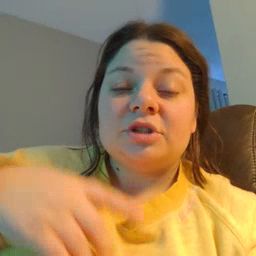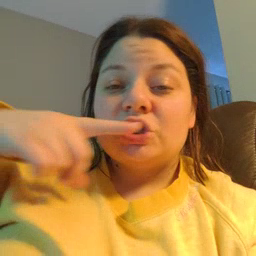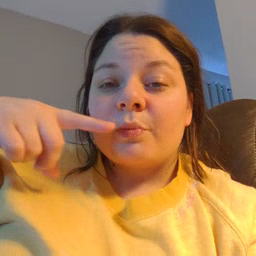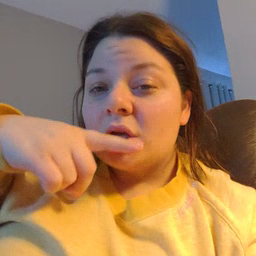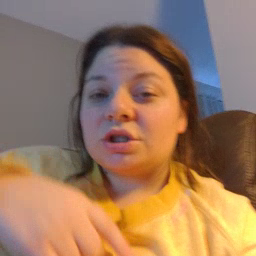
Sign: toothbrush